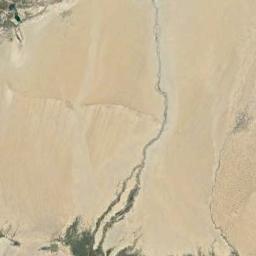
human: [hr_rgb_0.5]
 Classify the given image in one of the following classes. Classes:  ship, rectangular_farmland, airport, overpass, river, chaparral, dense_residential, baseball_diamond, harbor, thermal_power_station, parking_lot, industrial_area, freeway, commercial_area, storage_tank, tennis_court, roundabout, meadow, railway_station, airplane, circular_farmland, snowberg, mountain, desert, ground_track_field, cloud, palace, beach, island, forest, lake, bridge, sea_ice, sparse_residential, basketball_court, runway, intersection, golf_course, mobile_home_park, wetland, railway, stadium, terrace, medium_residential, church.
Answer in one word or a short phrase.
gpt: desert